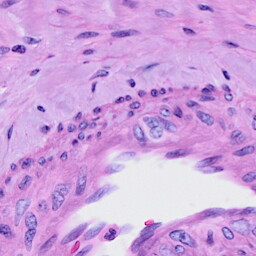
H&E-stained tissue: Cervix